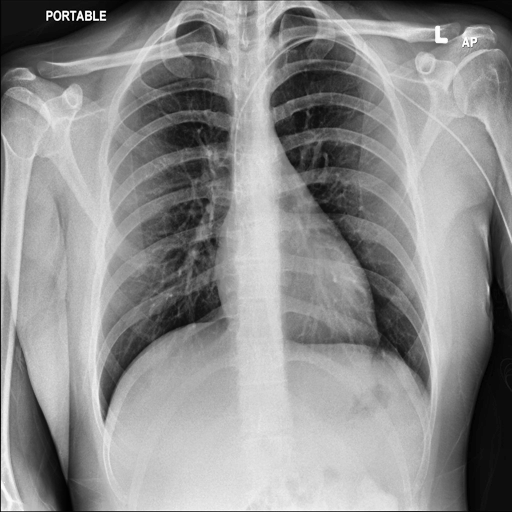
Finding: NORMAL